Field crop: maize
Growth stage: 2
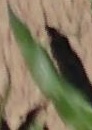
Species: maize